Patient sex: M
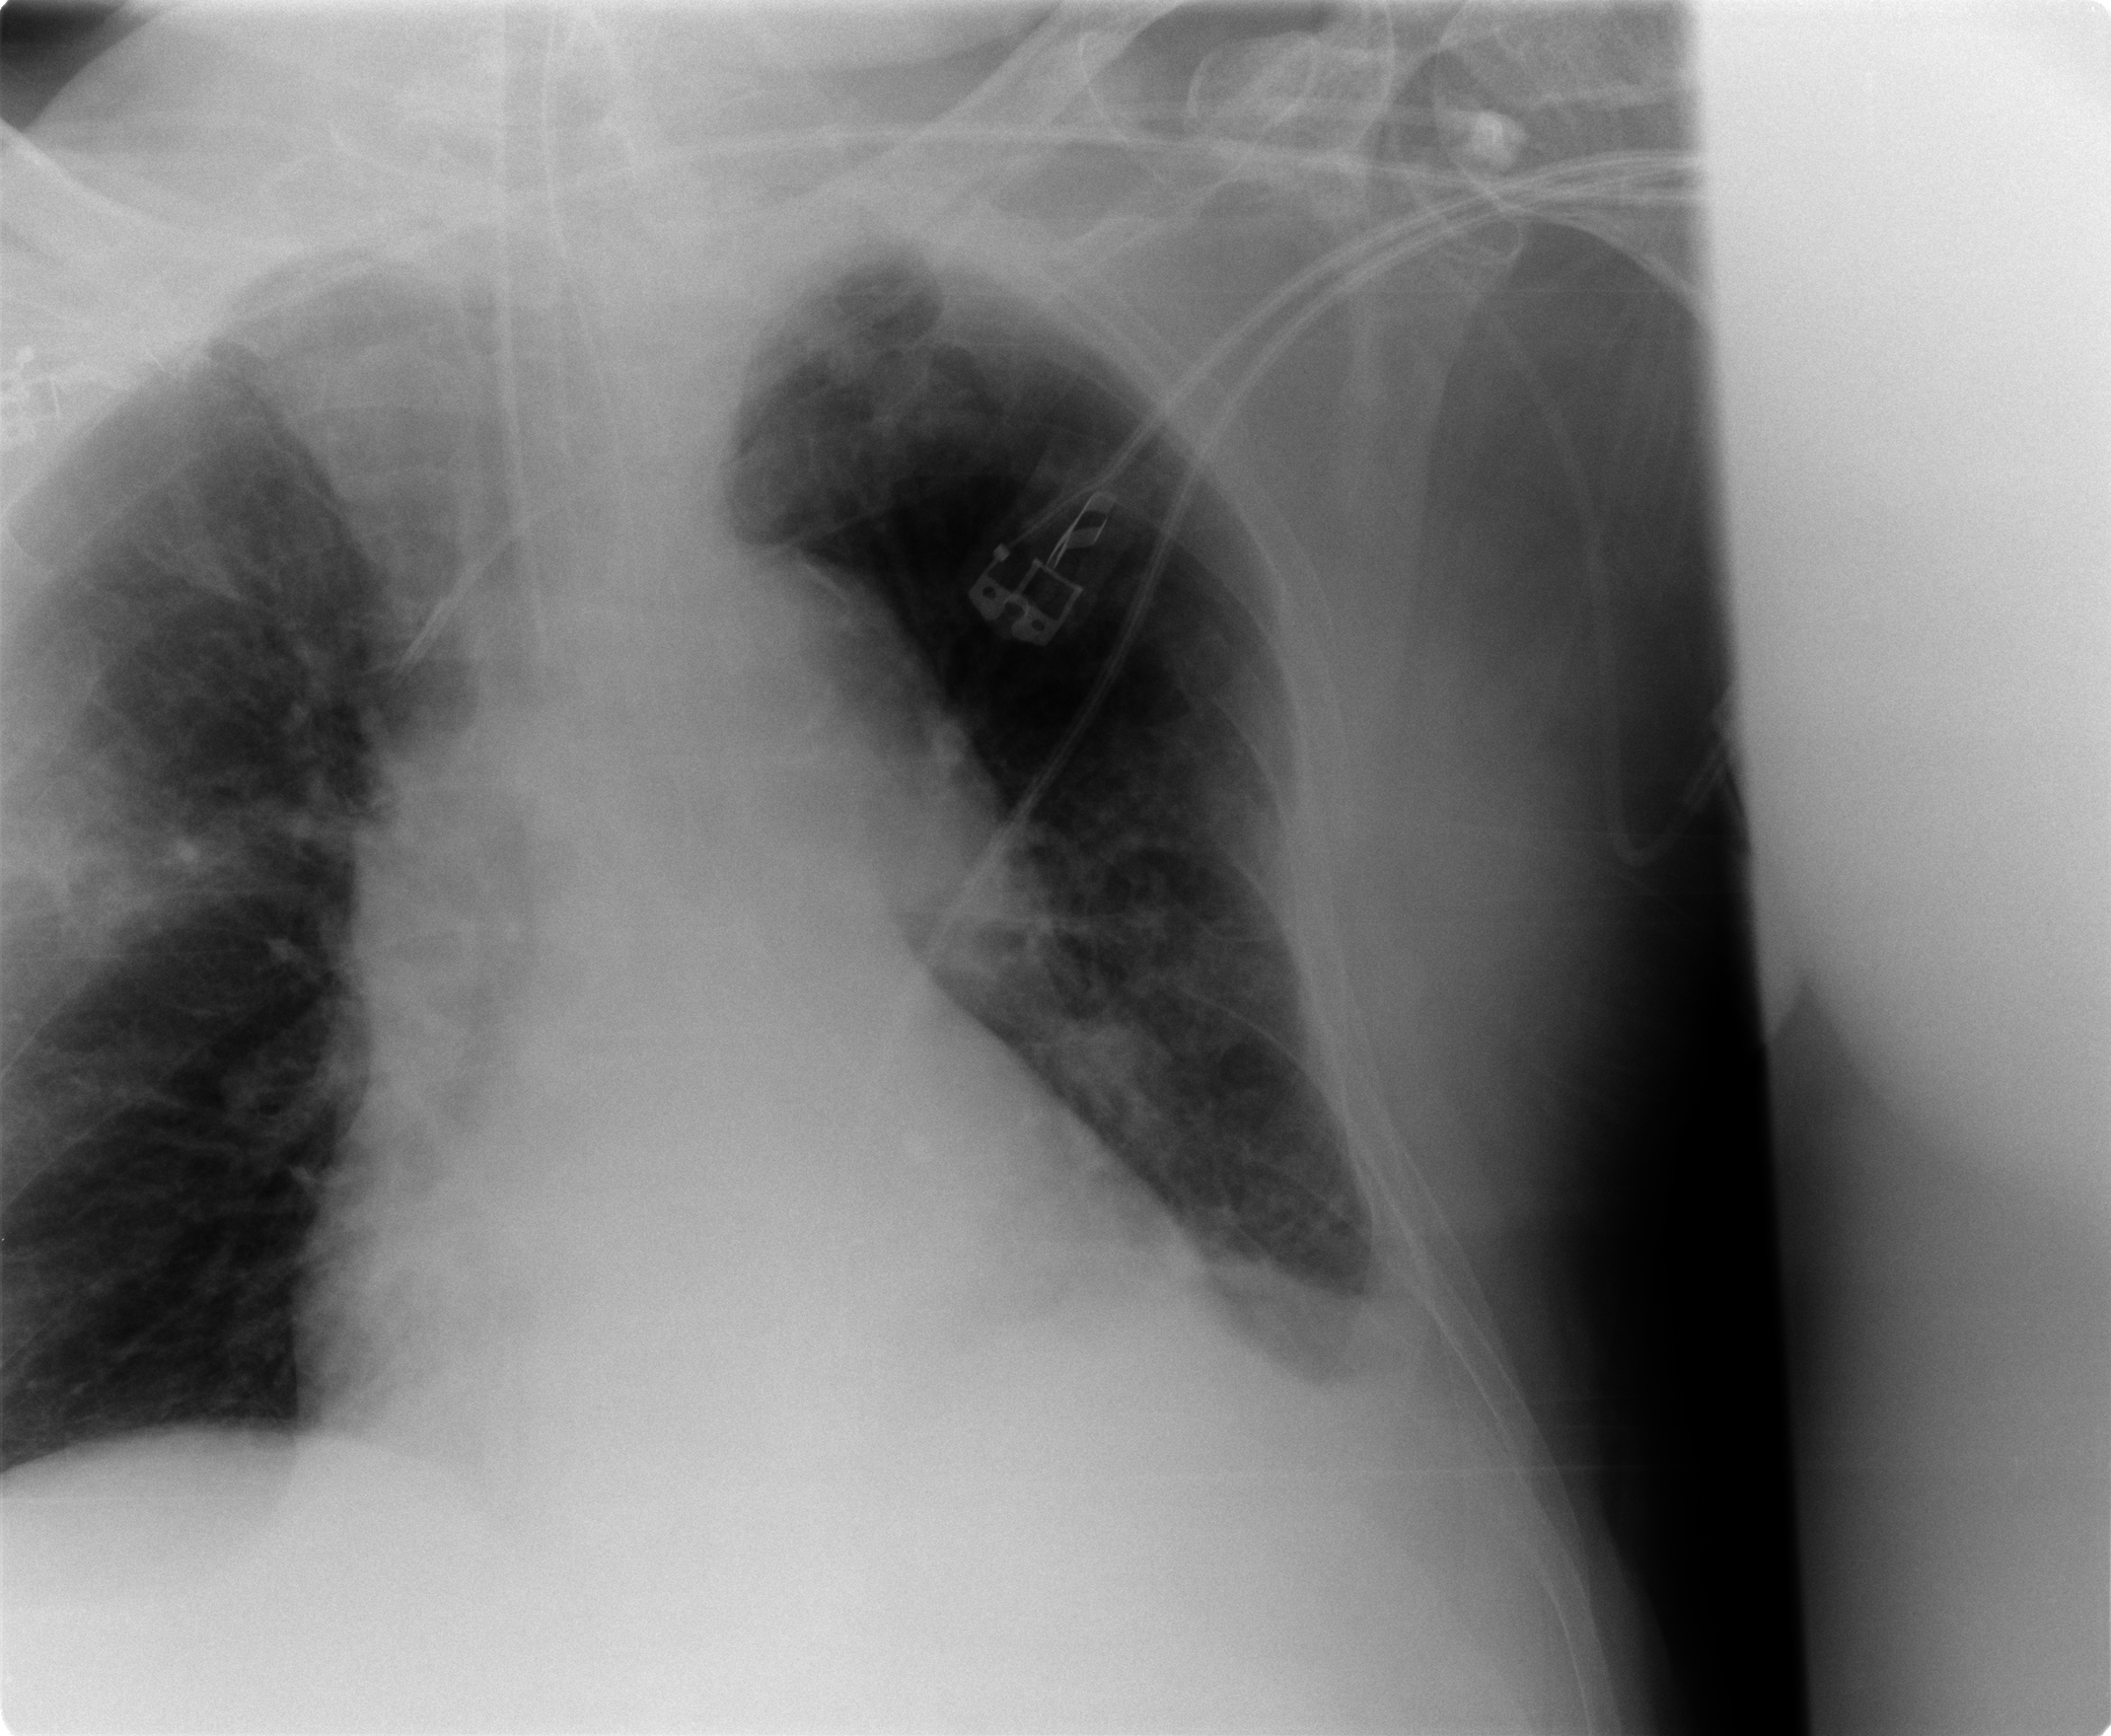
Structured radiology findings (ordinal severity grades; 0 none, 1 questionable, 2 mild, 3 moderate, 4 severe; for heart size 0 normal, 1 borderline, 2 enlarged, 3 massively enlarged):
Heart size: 1
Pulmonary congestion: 1
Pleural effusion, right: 1
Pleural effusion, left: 2
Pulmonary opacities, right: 2
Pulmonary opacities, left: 1
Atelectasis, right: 2
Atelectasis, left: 2